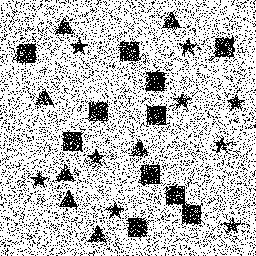
Squares: 11
Triangles: 7
Stars: 9
Total shapes: 27